Question: This is my extended question for the question:
<URL>
The solution provided by @YusuMishi is great, but it does not catch the headers in the header and footer.
Let me elaborate on that:

Using the code
'''
import win32com.client as win32
import os
word = win32.Dispatch("Word.Application")
word.Visible = 0
p = os.path.abspath("Catch my tables.docx")
word.Documents.Open(p)
doc = word.ActiveDocument
print doc.Tables.Count
'''
I will get '2' printed ('Table 1' and 'Table 2')
How do I go through the information in 'Table 0' and 'Table N'
<URL>
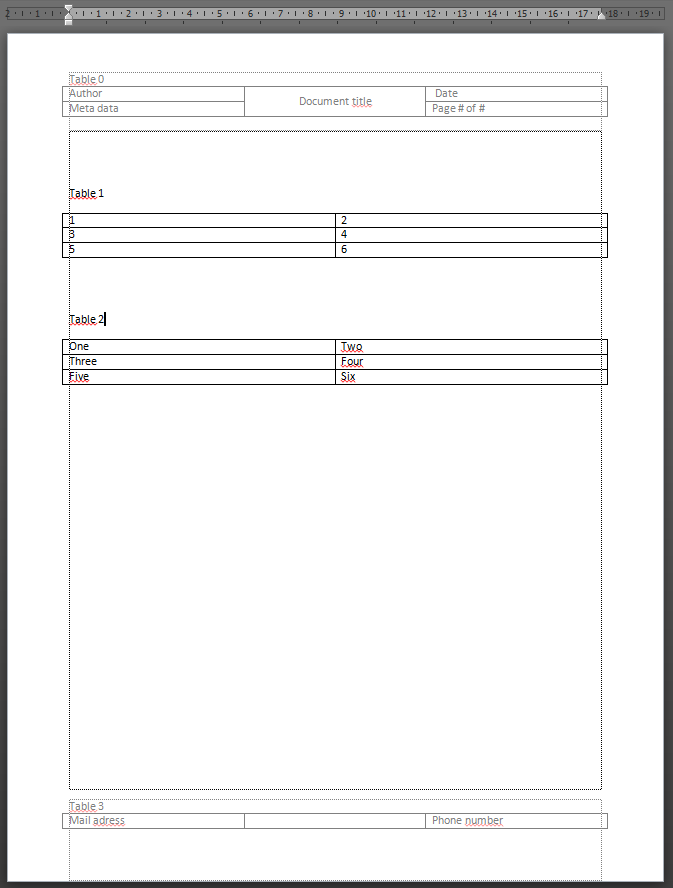
Answer: Accessing Headers and Footers is a bit tricky. Here is how to do it:
'''
HeaderTable = doc.Sections(1).Headers(1).Range.Tables(1)
FooterTable = doc.Sections(1).Footers(1).Range.Tables(1)
'''
You can get the table count this way:
'''
HeaderTablesCount = doc.Sections(1).Headers(1).Range.Tables.Count
FooterTablesCount = doc.Sections(1).Footers(1).Range.Tables.Count
'''
And get the text from cells this way:
'''
HeaderTable.Cell(1,1).Range.Text
FooterTable.Cell(1,1).Range.Text
'''